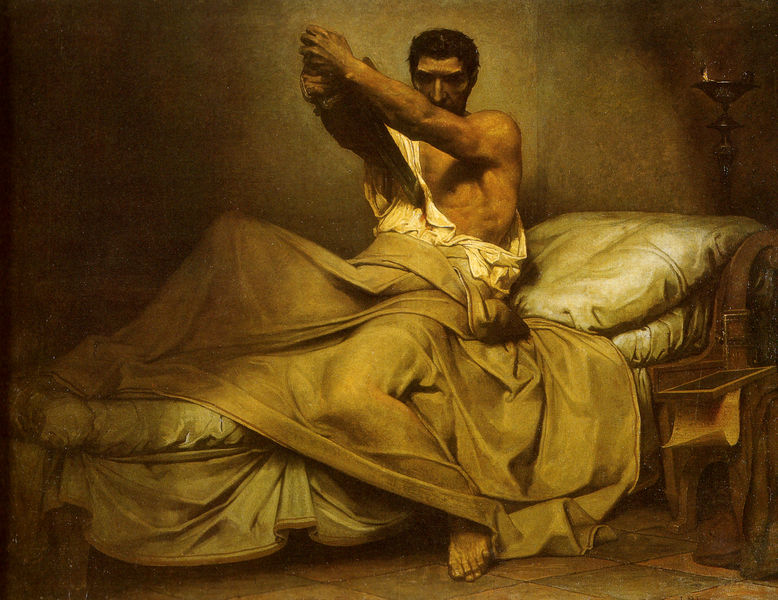
Titel: La Mort de Caton d'Utique
Künstler: Jean Paul Laurens
Standort: Toulouse
Institution: Musée des Augustins
Schlagwörter: akt, dunkel, feuer, fuß, gemälde, hand, haut, kopf, körper, mann, nackt, schatten, schlaf, umhang, weiß, gelb, ocker, sitzen, bewegung, braun, brust, grau, lampe, licht, nase, raum, schwarz, stuhl, tisch, zimmer, blick, tuch, malerei, bart, hemd, wand, arme, augen, falten, geschichte, gesicht, historie, mensch, mord, tod, hände, portrait, porträt, boden, gewand, haare, interieur, stoff, stoffe, tücher, decke, klassizismus, nachthemd, saum, blatt, bein, füße, schrift, papier, liegen, perspektive, warm, gewalt, kissen, tafel, polster, kraft, muskeln, kerze, bett, bettdecke, leuchter, kammer, faltenwurf, laken, matratze, zehen, oberkörper, pfosten, kante, klinge, schimmer, barfuss, blut, antike, buch, ausziehen, selbstmord, torso, fus, zeh, fliesen, schwert, kacheln, beten, gebet, rom, aufstehen, römer, liege, kerzenständer, schein, oht, öllampe, kranker, brief, antik, muskel, toga, stark, griechisch, dolch, müde, historienmalerei, schriftrolle, schriftstück, fließen, chaiselongue, david, klassik, grieche, gestreckt, wachen, erdolchen, erstechen, beistelltisch, kandelaber, lacken, augenblick, delacroix, decken, nackter oberkörper, kline, schlafgewand, aufwachen, gelbtöne, lagen, erwachen, matraze, suizid, selbsttötung, zuch, abschiedsbrief, braunen, harakiri, licht braun, selbstmord7, selbtmord, nachtmehmd, leucghten, gesichtschatten, nacttisch, heel_dunkel